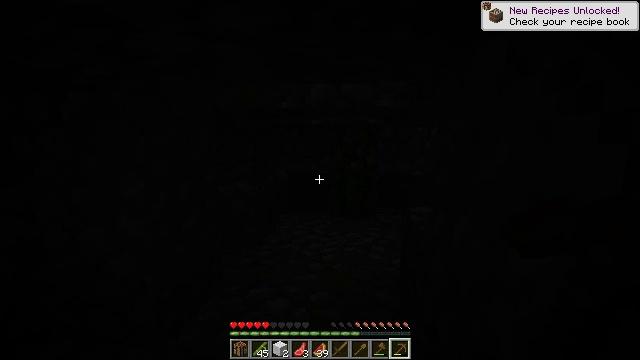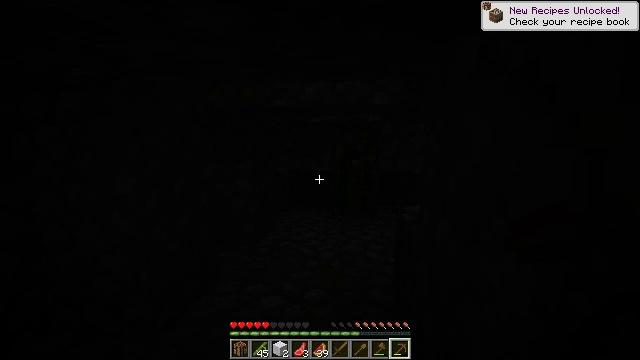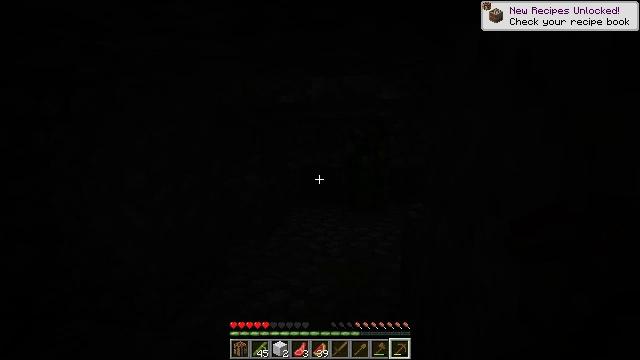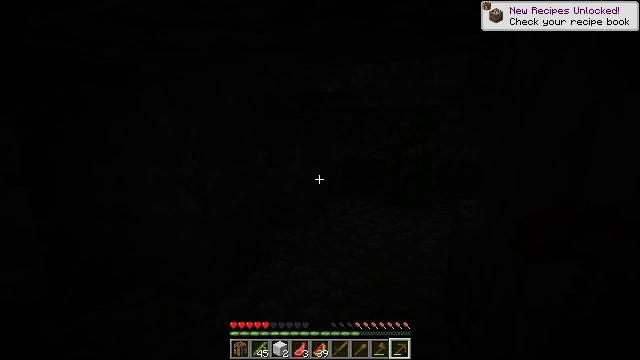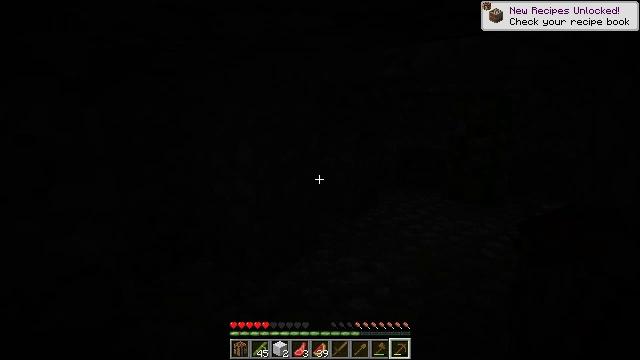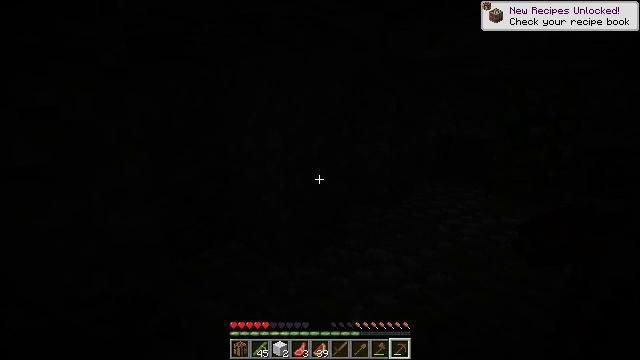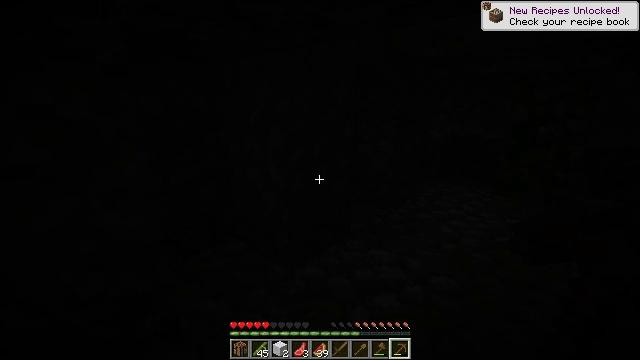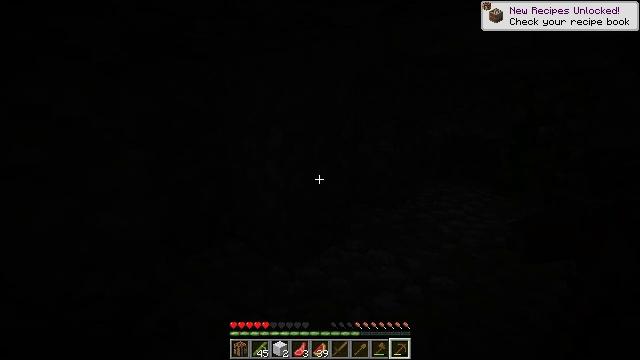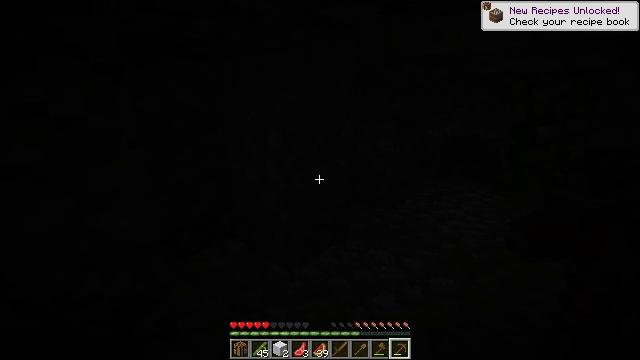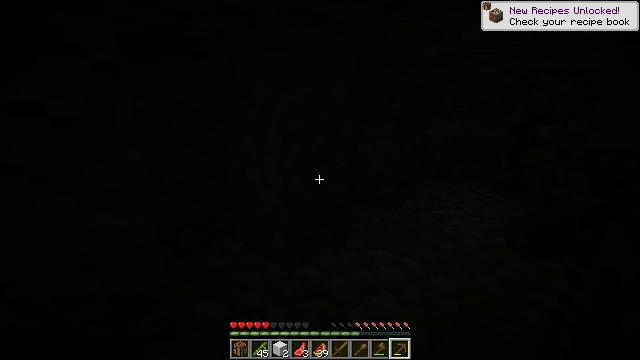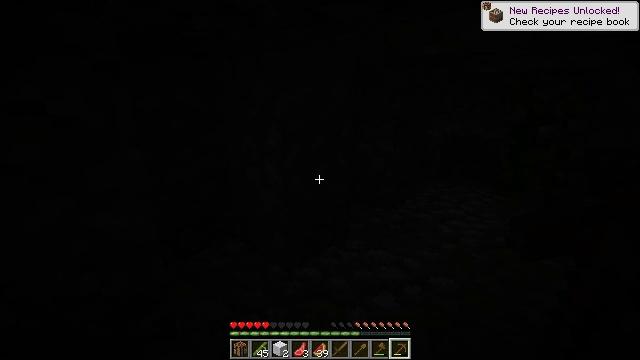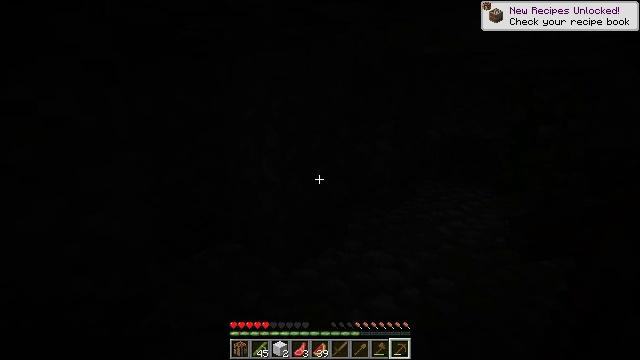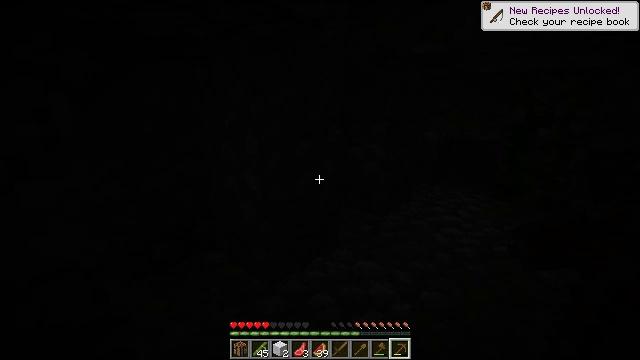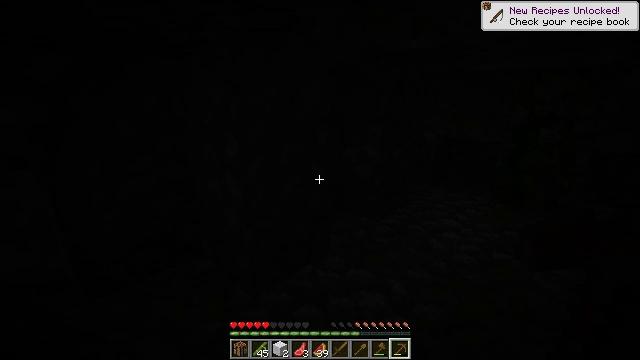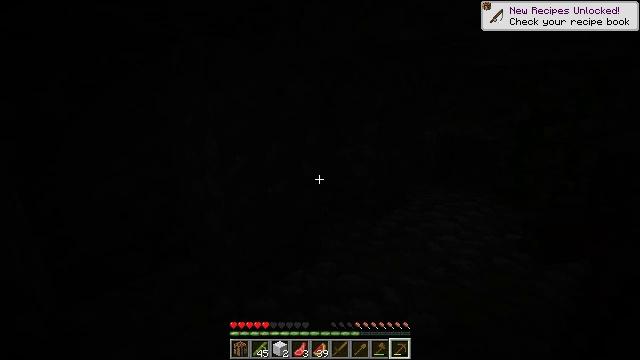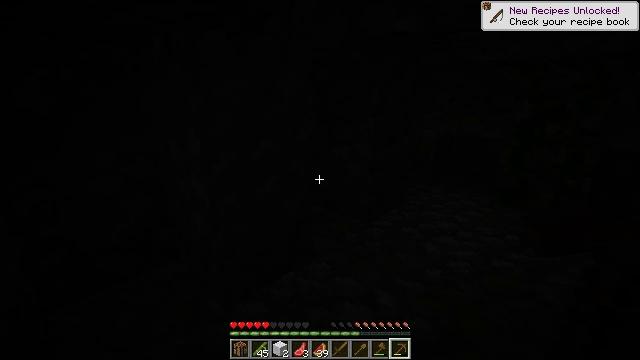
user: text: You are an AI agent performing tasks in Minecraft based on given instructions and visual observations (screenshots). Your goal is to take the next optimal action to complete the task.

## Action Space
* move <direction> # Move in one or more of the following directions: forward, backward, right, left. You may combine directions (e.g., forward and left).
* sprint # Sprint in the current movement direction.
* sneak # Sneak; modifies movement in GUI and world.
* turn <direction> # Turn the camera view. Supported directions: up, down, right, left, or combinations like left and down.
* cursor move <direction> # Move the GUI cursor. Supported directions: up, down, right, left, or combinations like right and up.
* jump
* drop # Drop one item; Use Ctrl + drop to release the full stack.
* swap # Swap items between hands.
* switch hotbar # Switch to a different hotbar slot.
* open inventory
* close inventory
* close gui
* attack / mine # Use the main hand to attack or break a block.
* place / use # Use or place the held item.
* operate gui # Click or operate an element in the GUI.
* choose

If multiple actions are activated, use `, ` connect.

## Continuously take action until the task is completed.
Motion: motion action
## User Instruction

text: Break the redstone wire to disrupt circuits.
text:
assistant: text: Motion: move right, turn left
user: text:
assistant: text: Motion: move right, turn left
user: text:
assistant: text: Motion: move right, turn left and down
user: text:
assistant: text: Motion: move right, turn left and down
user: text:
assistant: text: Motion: turn left and down
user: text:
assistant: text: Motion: turn left
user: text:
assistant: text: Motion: no_op
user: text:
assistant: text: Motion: no_op
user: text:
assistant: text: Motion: no_op
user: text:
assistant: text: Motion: no_op
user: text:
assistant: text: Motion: move forward and move right
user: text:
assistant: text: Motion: move forward and move right
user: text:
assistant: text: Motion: move forward and move right
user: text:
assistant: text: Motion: move forward and move right
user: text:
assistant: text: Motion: move forward and move right
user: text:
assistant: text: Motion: move forward and move right, turn left and down
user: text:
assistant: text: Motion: move right, turn left and down
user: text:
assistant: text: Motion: move right, turn left and down
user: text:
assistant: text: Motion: move right, turn left and down
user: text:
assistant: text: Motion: move right, turn left
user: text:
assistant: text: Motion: no_op
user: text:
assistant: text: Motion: no_op
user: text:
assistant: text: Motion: no_op
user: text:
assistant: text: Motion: no_op
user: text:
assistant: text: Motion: no_op
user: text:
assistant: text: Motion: no_op
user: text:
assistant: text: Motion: turn right and down
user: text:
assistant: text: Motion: turn right
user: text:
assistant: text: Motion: turn right
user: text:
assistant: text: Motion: turn right